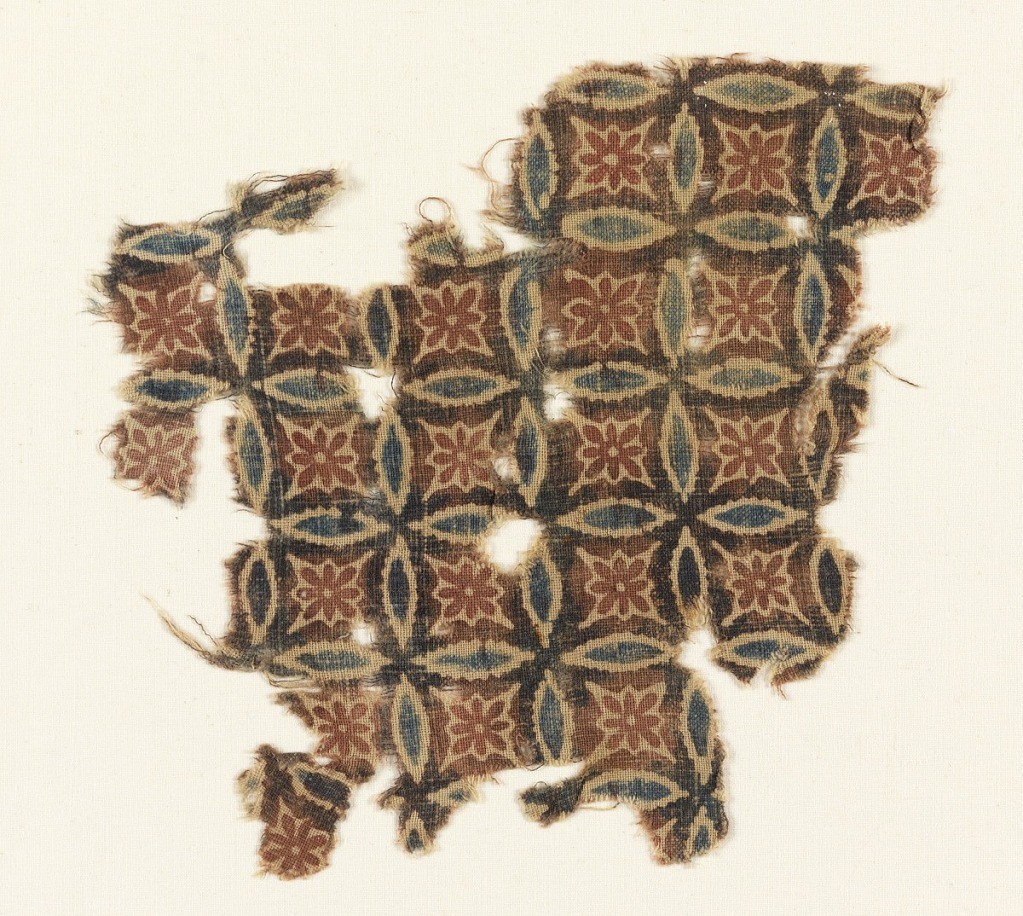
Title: Textile
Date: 18th century
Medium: cotton Technique: printed and resist printed on plain weave Label: printed and resist printed cotton
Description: Design of overlapping circles with rosettes. Fustat.